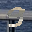
Label: 9